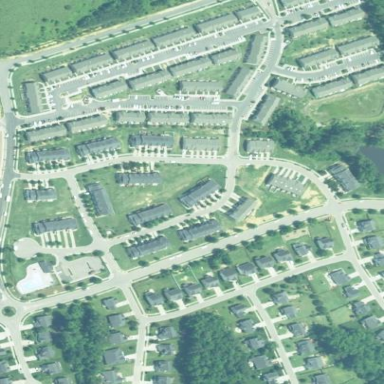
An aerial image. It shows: Residential area within neighborhood.